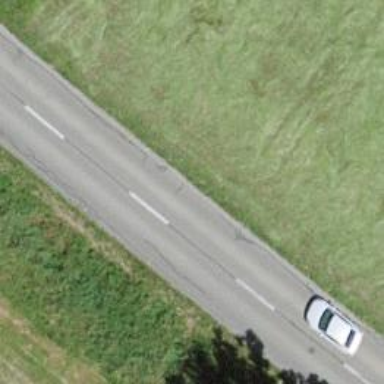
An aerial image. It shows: Tertiary road.